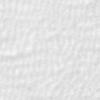
Label: no_change